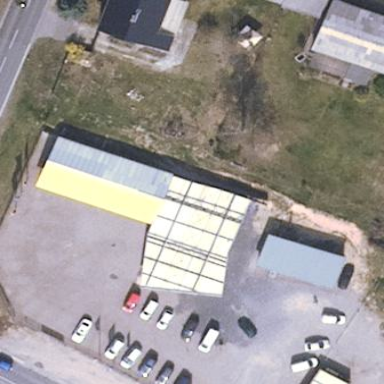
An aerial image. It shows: View of roof of building.